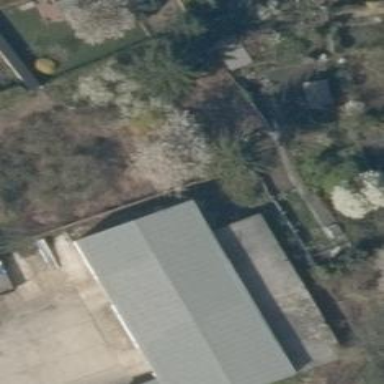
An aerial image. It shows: View of roof of building.